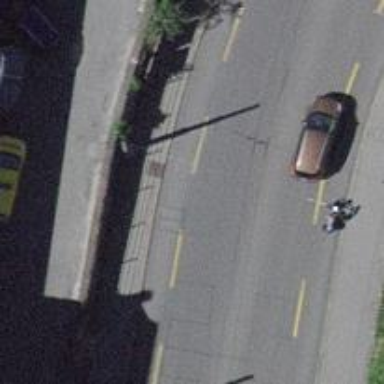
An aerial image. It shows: Tertiary road with asphalt surface. There is cycle lane along the road with trolley wires overhead.